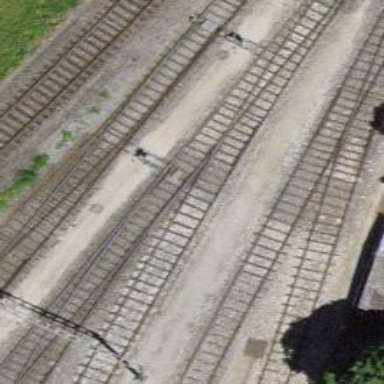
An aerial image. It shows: Single-track electrified rail service spur with contact line.